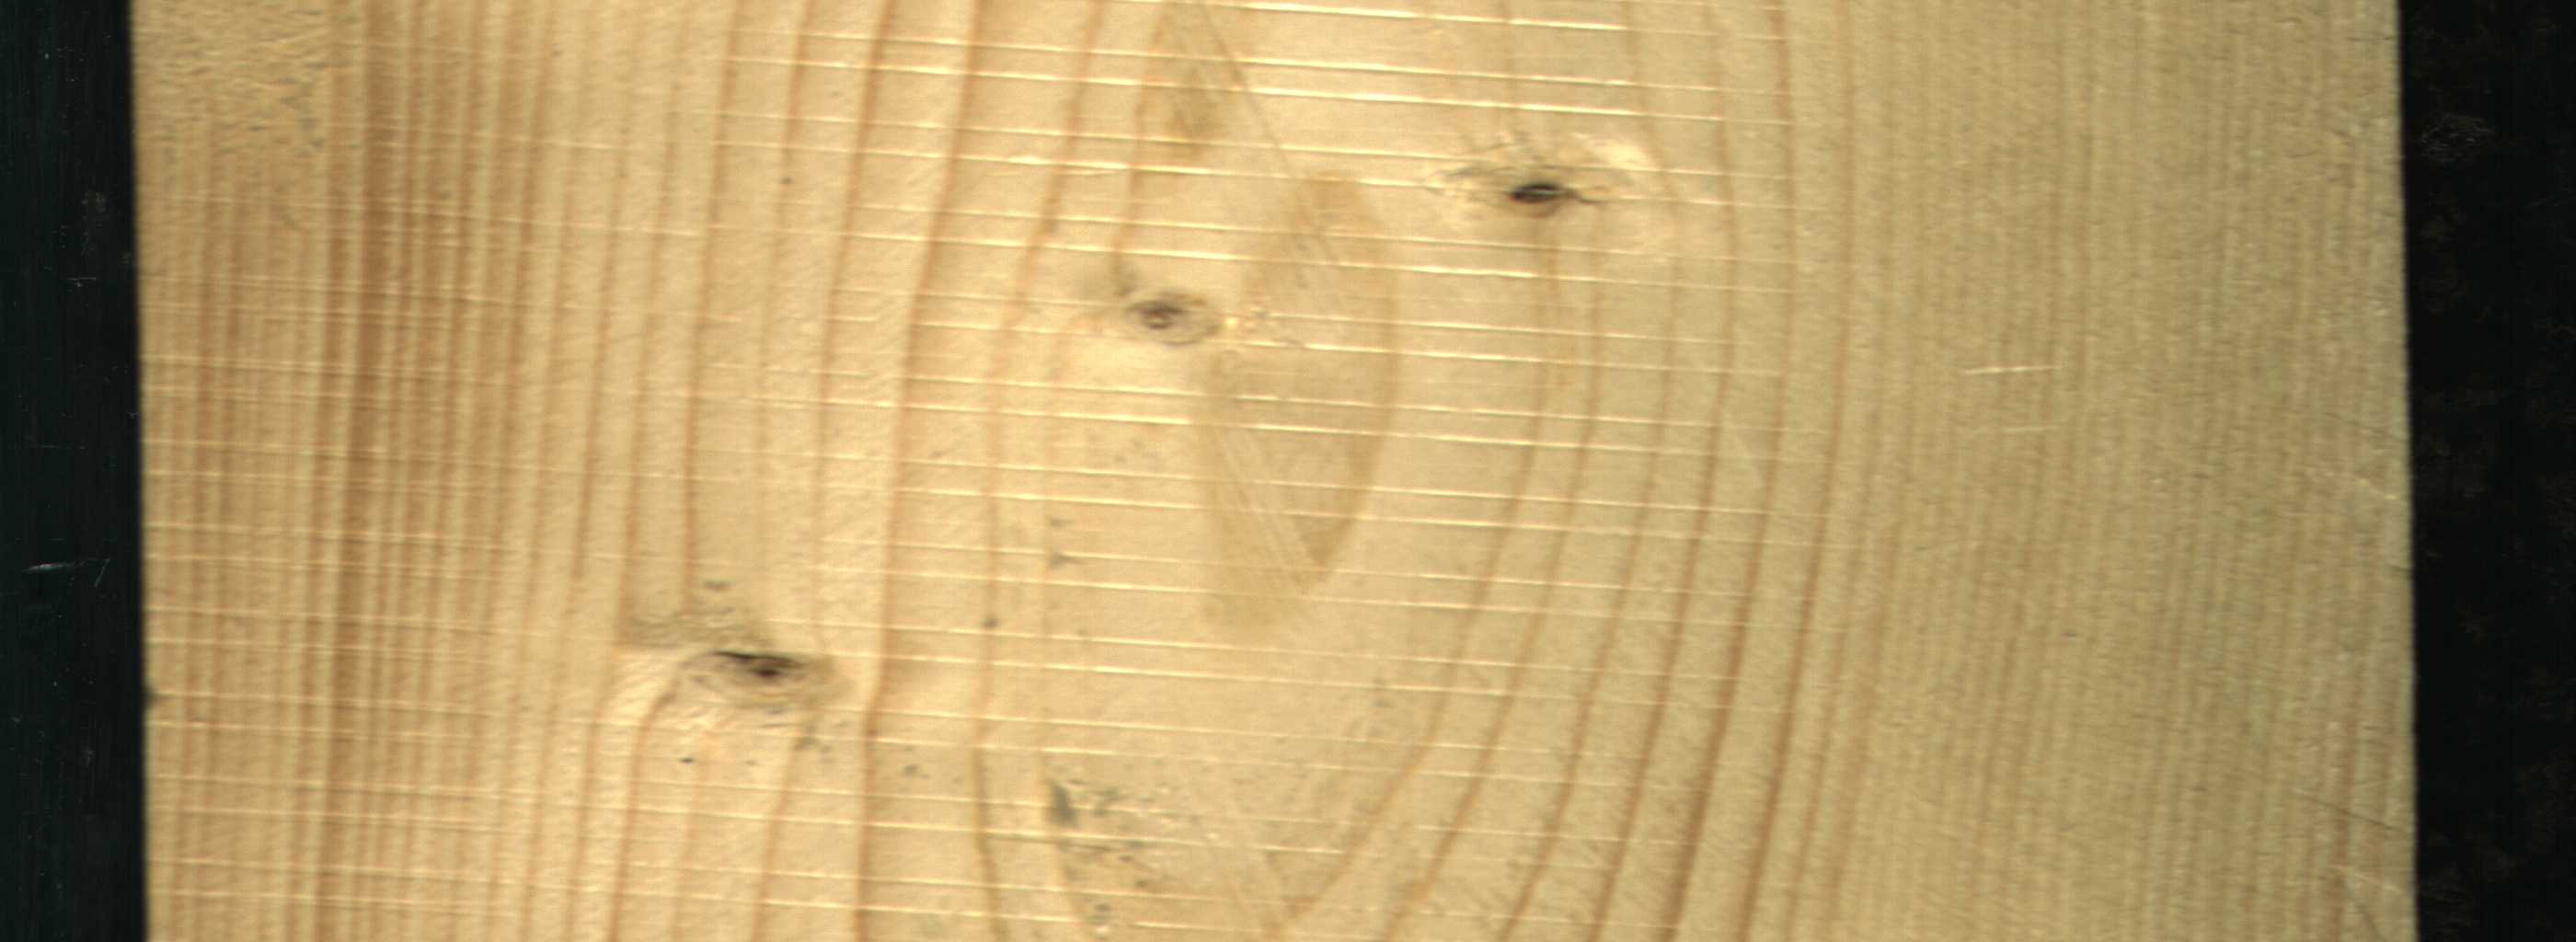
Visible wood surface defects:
Live_Knot
Live_Knot
Live_Knot